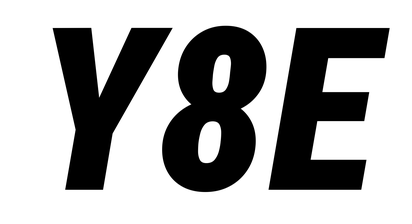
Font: Roboto-Italic_Condensed_Black_Italic